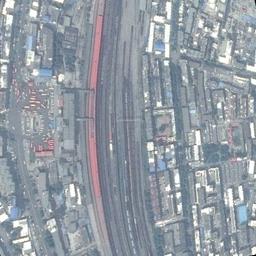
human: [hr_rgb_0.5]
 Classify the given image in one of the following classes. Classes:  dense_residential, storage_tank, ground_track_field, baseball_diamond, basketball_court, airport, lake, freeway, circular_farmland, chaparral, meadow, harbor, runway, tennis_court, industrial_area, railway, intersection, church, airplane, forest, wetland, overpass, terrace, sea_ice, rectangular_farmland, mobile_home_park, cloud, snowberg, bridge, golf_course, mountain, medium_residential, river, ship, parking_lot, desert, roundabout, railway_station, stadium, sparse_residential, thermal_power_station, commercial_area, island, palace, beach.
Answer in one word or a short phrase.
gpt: railway_station